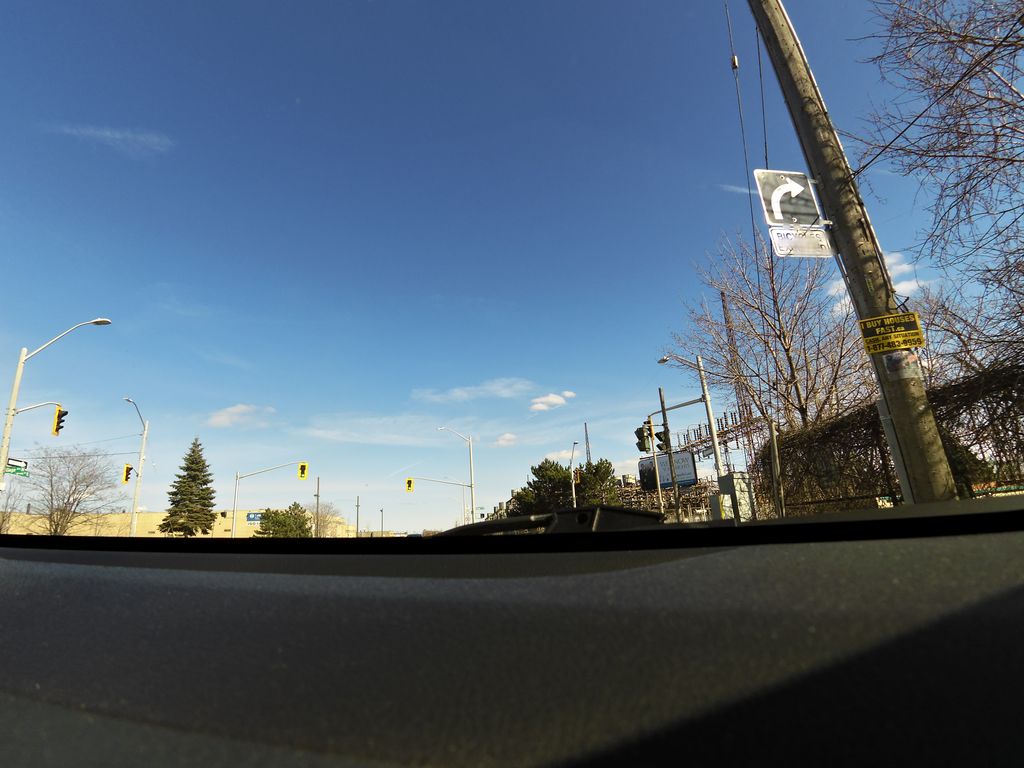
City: hamilton